Brain MRI, modality: ceT1
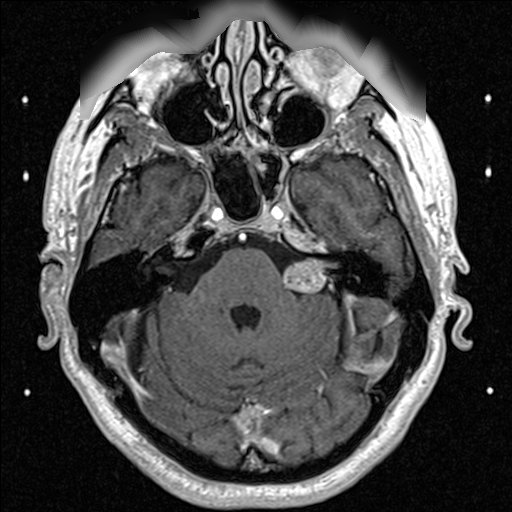